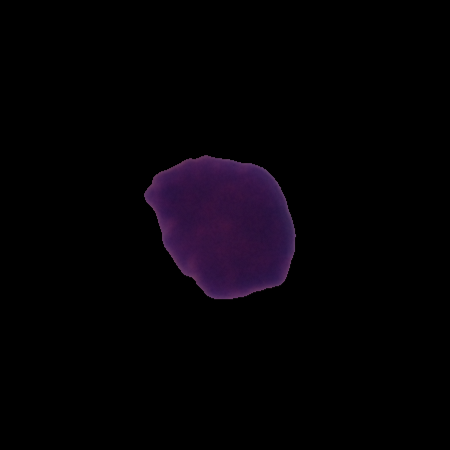
Label: healthy